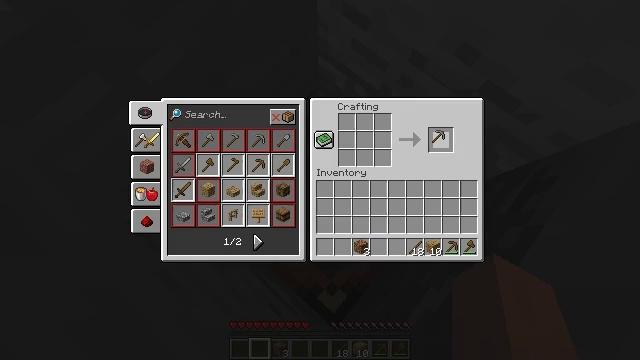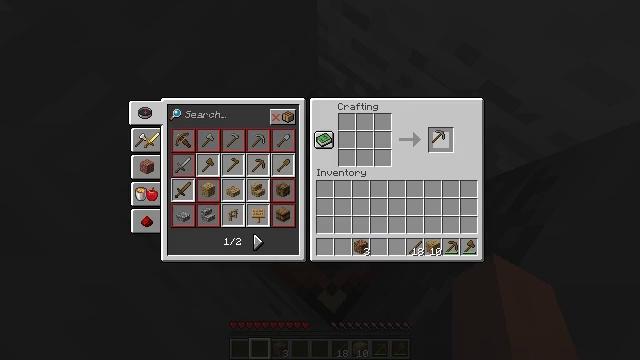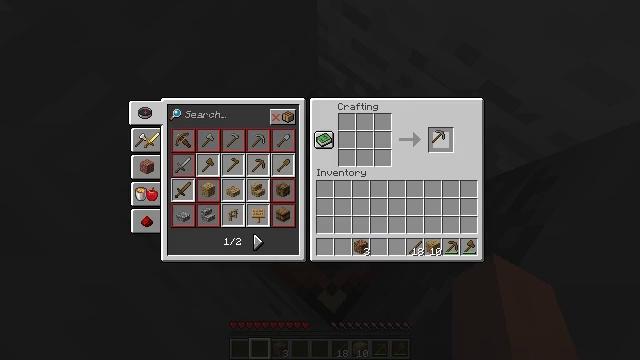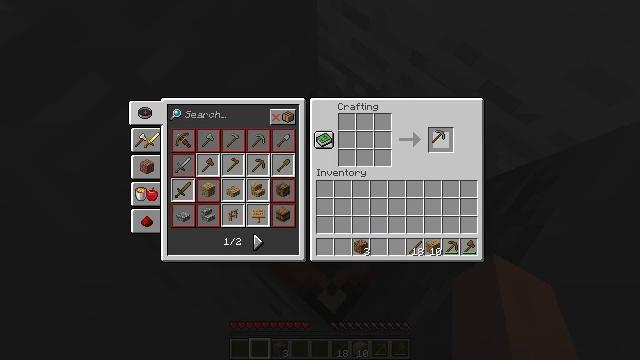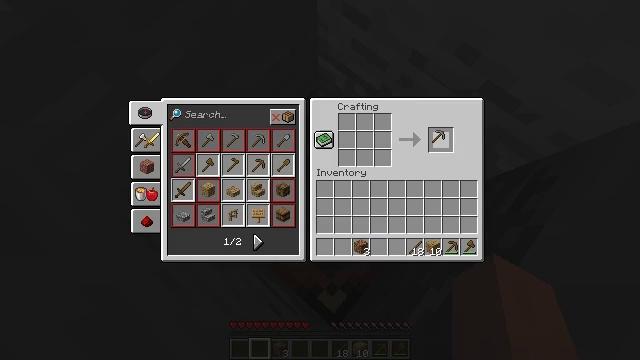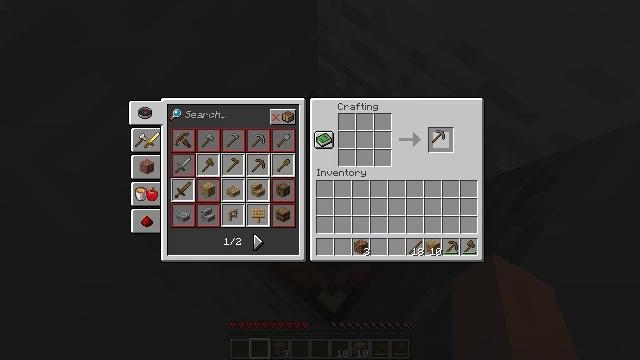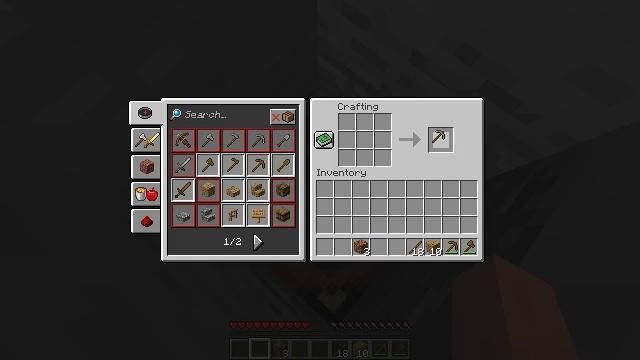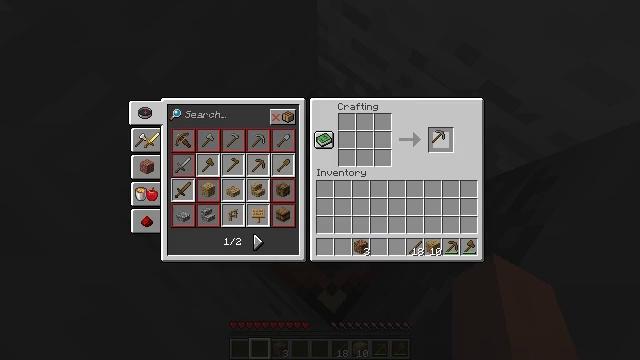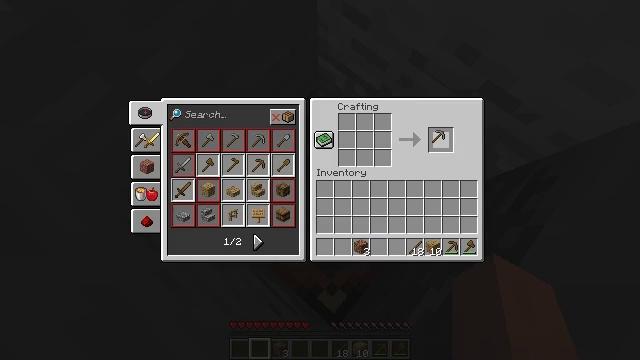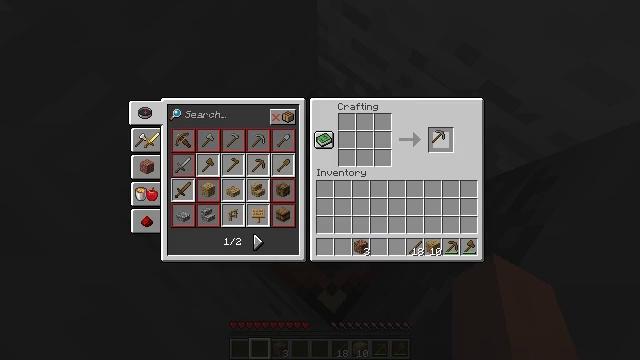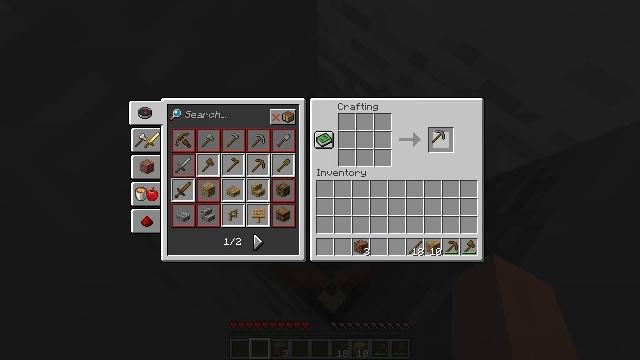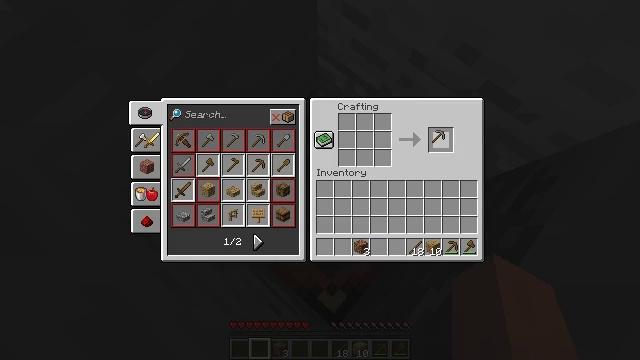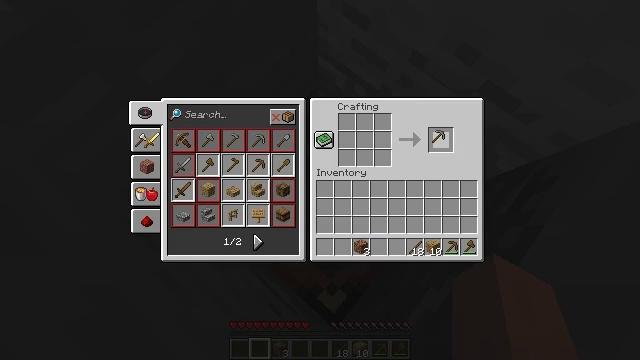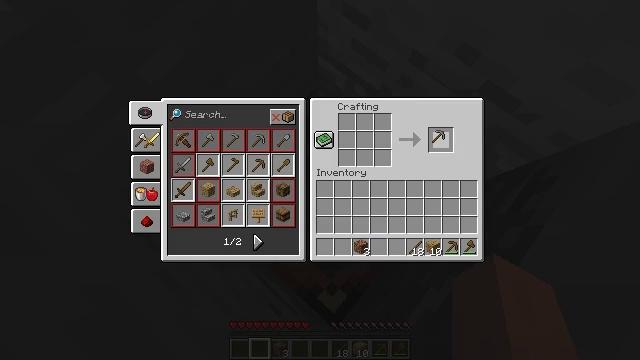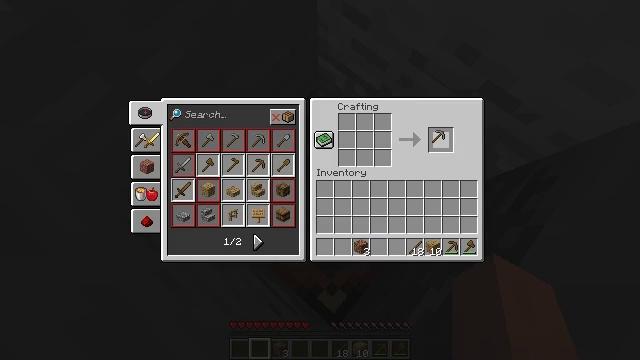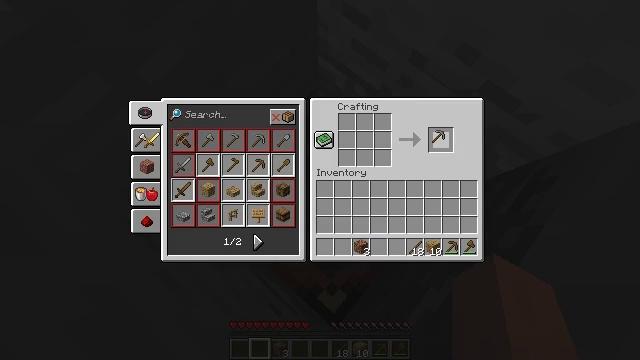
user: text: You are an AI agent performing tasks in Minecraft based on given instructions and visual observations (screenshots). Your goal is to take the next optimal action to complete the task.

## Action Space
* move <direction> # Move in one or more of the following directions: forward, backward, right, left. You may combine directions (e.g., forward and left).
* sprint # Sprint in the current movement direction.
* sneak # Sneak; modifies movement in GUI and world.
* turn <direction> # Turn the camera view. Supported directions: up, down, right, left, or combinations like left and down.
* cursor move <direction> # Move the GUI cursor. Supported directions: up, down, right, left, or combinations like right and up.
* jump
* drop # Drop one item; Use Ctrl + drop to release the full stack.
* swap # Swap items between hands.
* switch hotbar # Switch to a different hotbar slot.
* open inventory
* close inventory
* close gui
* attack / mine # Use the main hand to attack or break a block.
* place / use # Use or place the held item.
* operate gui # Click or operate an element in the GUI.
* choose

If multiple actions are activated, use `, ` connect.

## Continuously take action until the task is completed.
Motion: motion action
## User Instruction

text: Left click on the crafting table
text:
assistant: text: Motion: open gui
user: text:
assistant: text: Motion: no_op
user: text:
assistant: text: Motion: no_op
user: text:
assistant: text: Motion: no_op
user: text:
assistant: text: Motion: no_op
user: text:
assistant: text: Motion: no_op
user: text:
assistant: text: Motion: no_op
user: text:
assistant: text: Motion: no_op
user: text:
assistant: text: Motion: no_op
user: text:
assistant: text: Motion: no_op
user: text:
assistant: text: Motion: no_op
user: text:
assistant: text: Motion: no_op
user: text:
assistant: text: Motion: no_op
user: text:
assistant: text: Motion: sneak
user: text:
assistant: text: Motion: sneak
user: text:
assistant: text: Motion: sneak
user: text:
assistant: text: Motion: sneak, operate gui
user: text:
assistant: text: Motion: sneak, operate gui
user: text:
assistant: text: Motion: sneak
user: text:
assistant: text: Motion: sneak
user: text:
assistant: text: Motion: sneak, operate gui
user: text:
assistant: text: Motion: sneak, operate gui
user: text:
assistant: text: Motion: sneak
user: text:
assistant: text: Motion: sneak
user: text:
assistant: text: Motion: no_op
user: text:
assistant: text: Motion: no_op
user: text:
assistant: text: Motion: no_op
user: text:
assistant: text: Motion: no_op
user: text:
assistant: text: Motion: cursor move left and down
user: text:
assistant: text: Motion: cursor move left and down